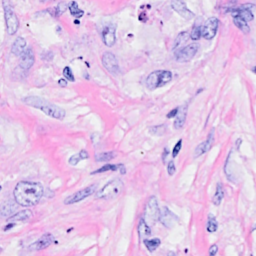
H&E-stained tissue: Breast